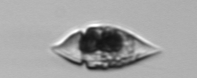
Label: Amphidinium